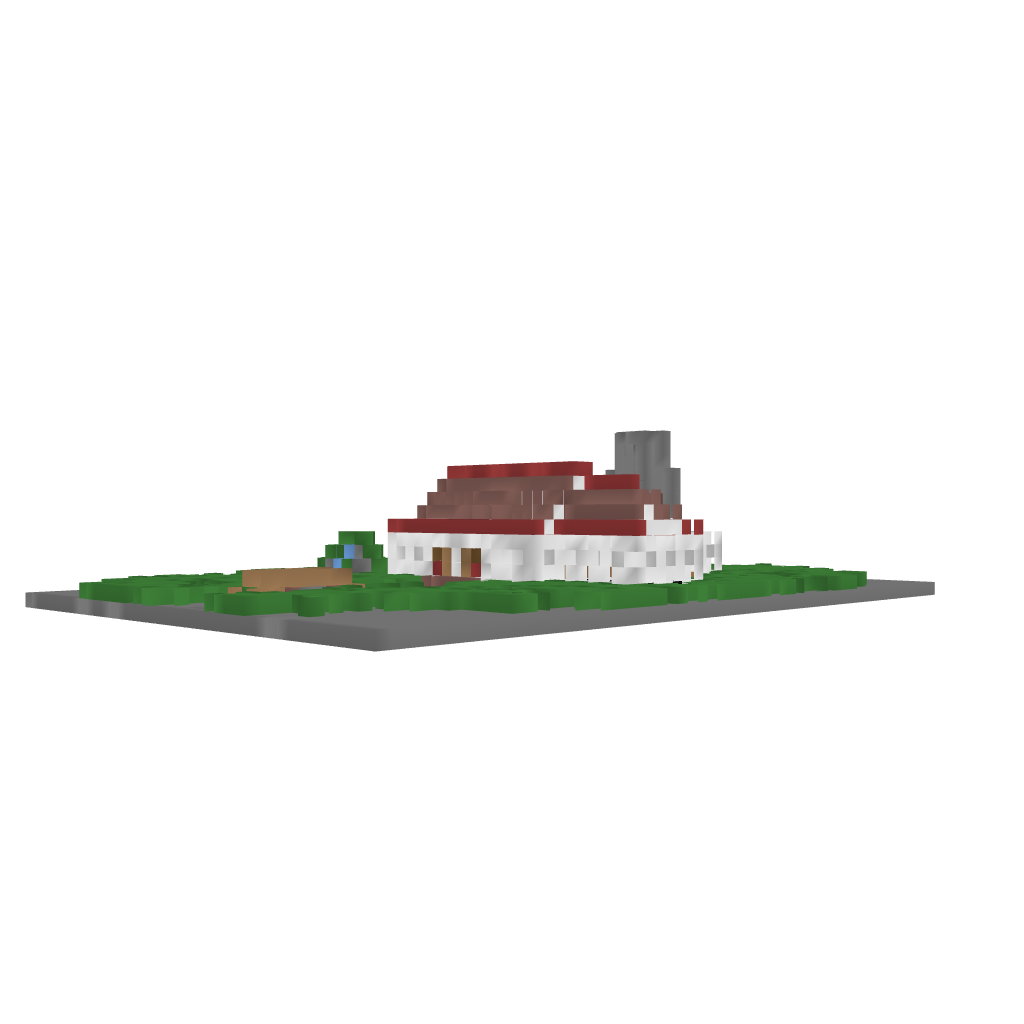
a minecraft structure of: Small Mansion bad low quality